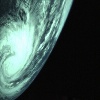
Label: cloud